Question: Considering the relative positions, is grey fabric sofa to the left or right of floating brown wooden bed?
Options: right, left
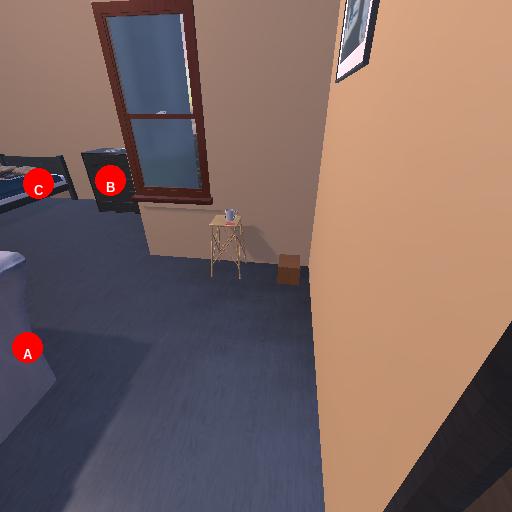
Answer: right